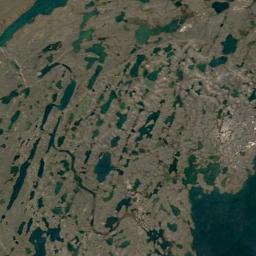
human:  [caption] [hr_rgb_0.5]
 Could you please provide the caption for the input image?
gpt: Half of this wetland is bare rock and the other half is covered by vegetation .

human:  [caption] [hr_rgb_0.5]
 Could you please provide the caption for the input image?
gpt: The blue lake in a wetland is covered by large swaths of dense vegetation .

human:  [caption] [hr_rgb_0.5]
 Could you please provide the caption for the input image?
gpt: Many waters of different sizes are surrounded by wetlands .

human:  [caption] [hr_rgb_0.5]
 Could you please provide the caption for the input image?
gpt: The wetland consists of dry and green plants and water .

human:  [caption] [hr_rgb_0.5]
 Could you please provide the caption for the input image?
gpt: There are many water areas and bare land on the wetland .